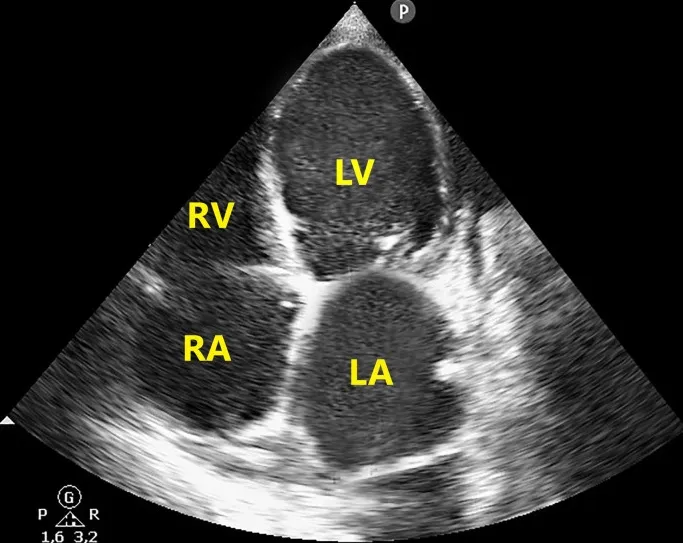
Apical 4-chamber echocardiographic view showing disappearance of both RV and LV thrombotic masses after 10 days of anticoagulant treatment. LA, left atrium; LV, left ventricle; RA, right atrium; RV, right ventricle.
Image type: radiology (ultrasound)